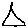
Label: triangle